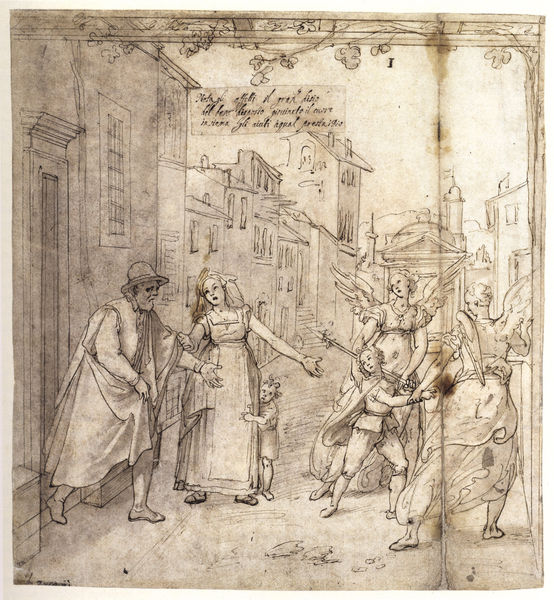
Titel: Taddeo verlässt das elterliche Haus (und Selbstbildnis des Zeichners als Kind)
Künstler: Federico Zuccari
Standort: Berlin
Institution: Kupferstichkabinett
Schlagwörter: crowd, fight, hat, people, sword, swords, window, women, conversation, dress, girls, old, skirt, talking, windows, woman, hand, sad, angel, angels, man, sky, struggle, building, girl, house, houses, street, village, child, road, drawing, paper, cap, coat, illustration, sketch, allegory, beard, couple, writing, fairy, wings, dead, children, door, town, cupid, letter, outside, city, human, family, ink, draft, buildings, italian, shoes, pencil, god, humans, begging, son, metaphor, wing, words, spear, blind, lance, toddler, away, protection, damage, cursive, take, bulidings, windowss, headline, pleas, takw, oeople